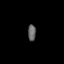
Tissue: skin
Cell type: Epithelial cells
Senescence score: 0.2782
Nuclear area (px): 127
Mean DAPI intensity: 101.063